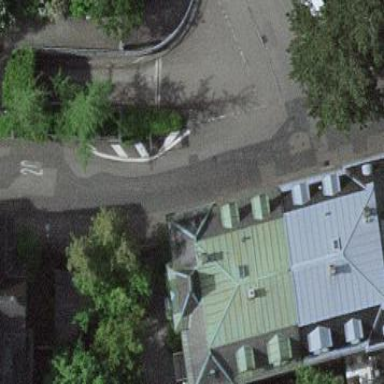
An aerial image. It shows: Residential building with maroon mansard roof tiled in roof tiles.